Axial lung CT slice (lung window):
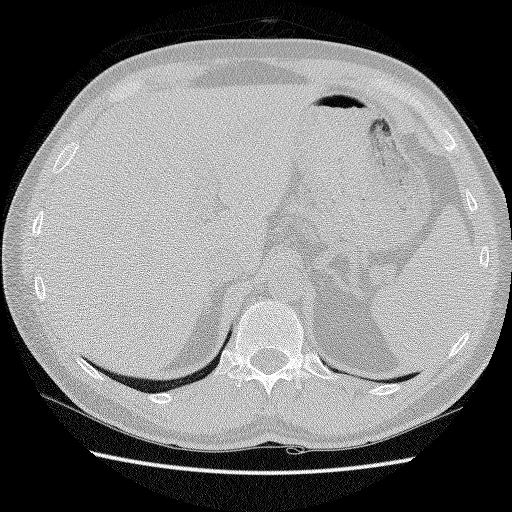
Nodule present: no